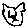
Label: cat